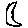
Label: moon